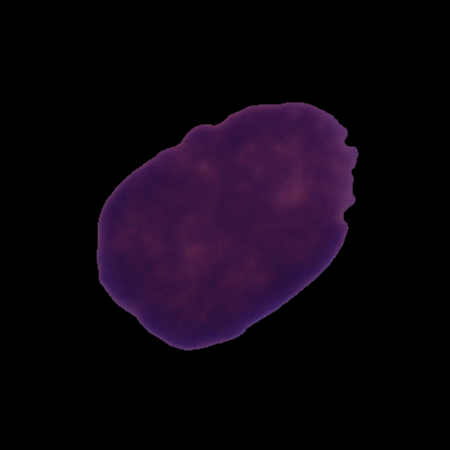
Label: cancer